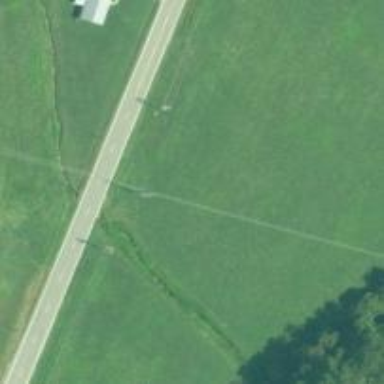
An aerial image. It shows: Power pole.